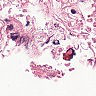
Metastatic tissue present: no